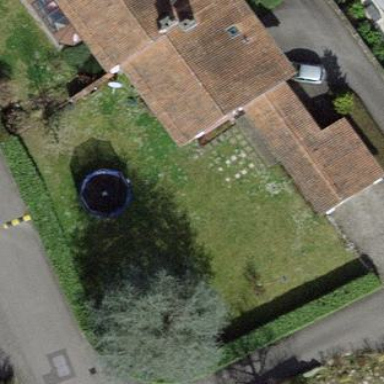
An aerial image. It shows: Garden enclosed by fence.